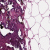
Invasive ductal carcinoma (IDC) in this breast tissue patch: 0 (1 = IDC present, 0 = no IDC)